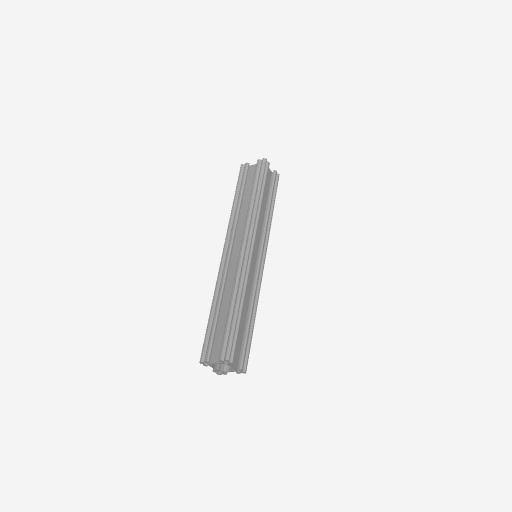
Part: GoRAIL168